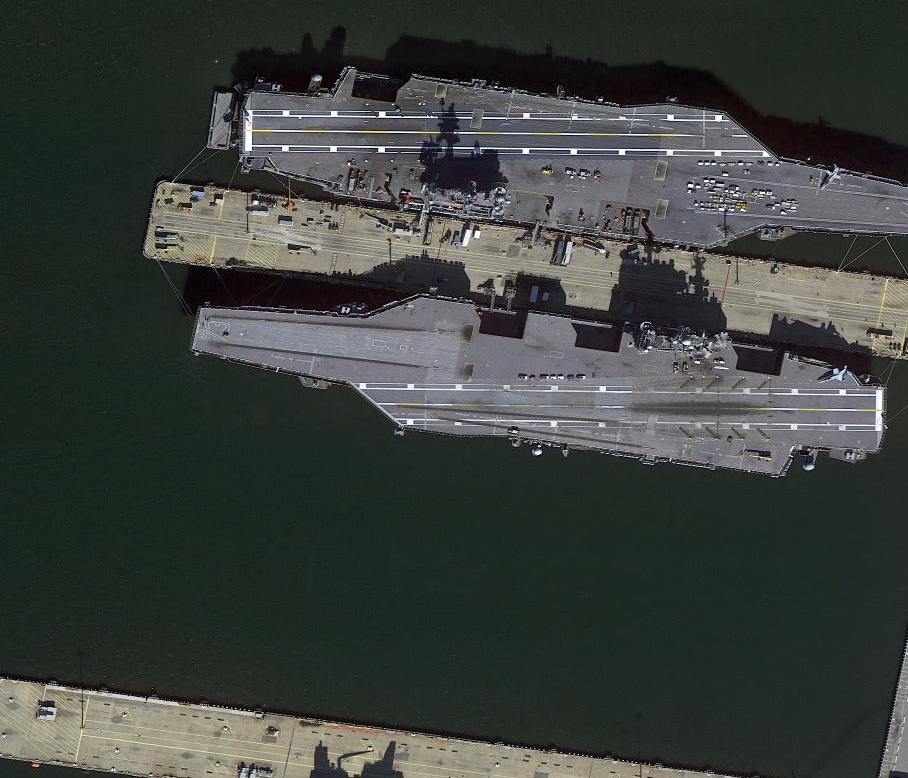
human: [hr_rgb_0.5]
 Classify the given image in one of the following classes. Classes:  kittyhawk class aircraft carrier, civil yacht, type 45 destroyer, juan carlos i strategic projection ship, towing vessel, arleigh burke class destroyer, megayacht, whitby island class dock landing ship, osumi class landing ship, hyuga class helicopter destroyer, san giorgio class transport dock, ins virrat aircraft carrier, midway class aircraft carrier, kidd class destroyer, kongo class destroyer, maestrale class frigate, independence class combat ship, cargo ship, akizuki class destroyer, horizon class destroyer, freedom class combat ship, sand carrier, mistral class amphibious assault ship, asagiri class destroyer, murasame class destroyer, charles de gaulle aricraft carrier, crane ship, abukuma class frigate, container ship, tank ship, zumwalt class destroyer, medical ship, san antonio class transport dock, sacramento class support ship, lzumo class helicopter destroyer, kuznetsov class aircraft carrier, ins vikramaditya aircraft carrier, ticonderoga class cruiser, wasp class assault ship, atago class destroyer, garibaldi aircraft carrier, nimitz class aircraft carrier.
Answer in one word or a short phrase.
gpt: Nimitz class aircraft carrier